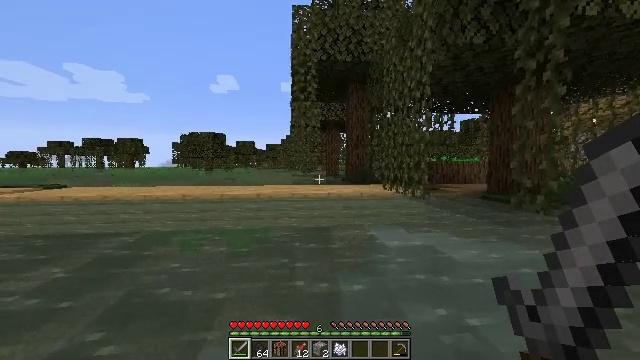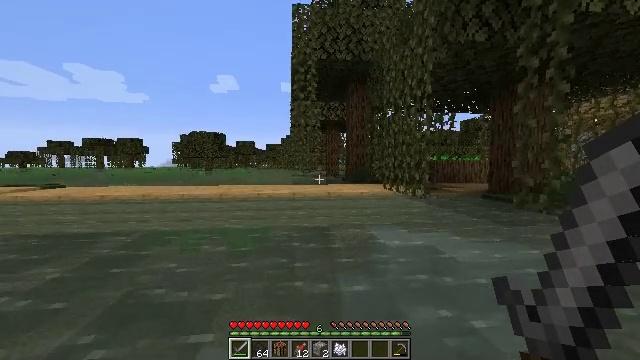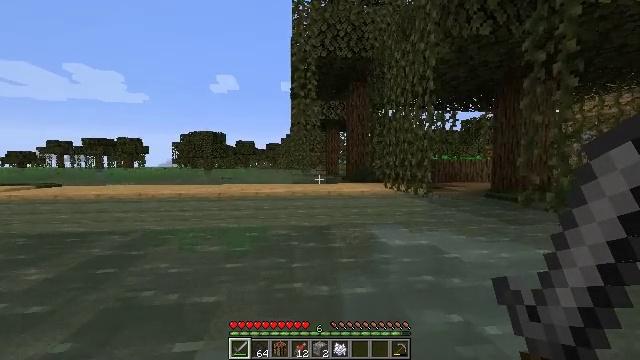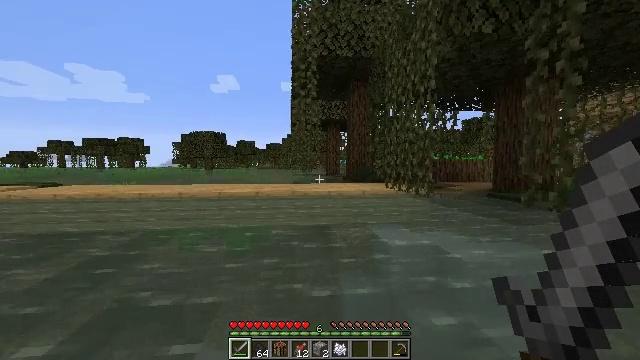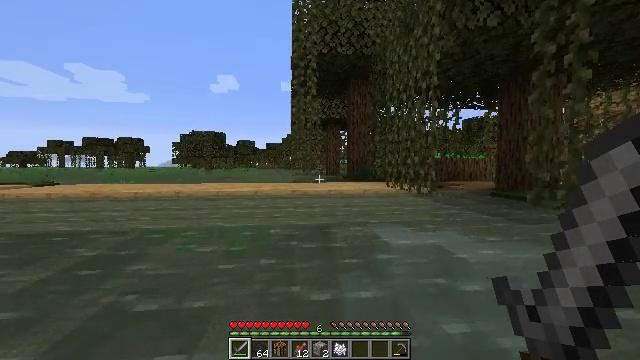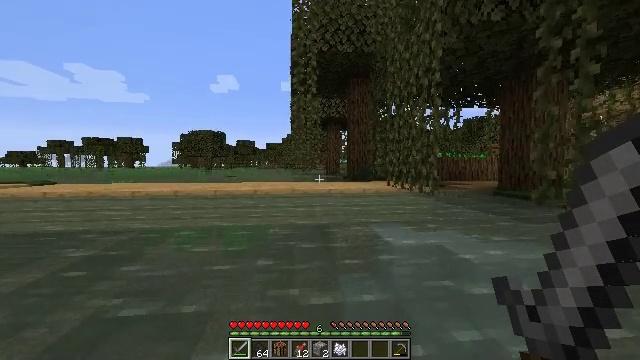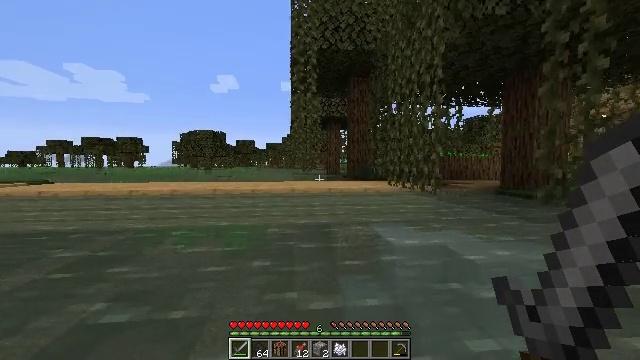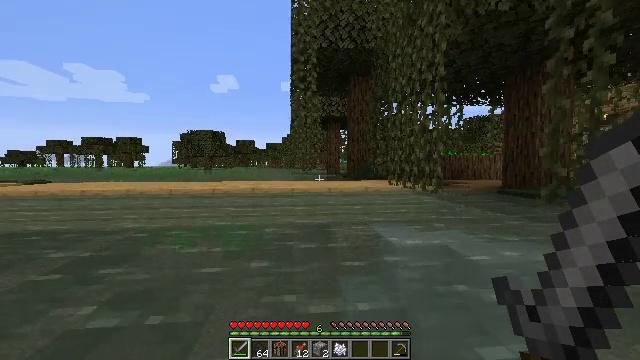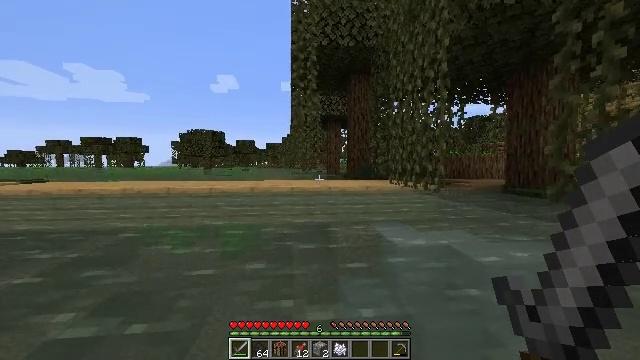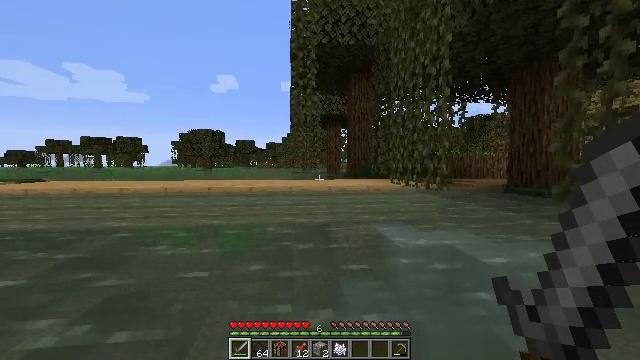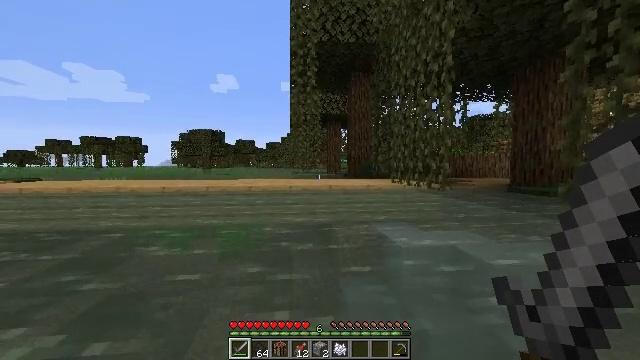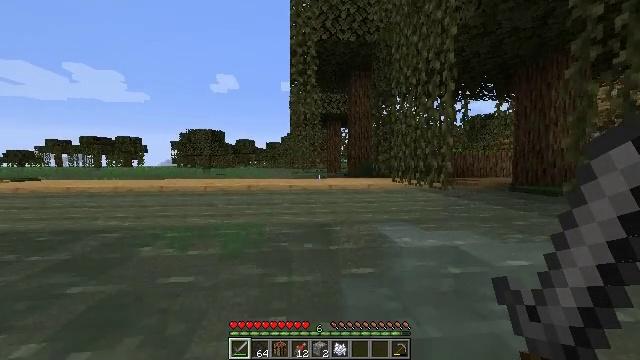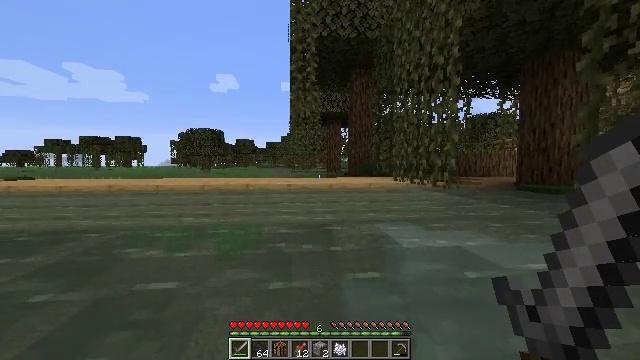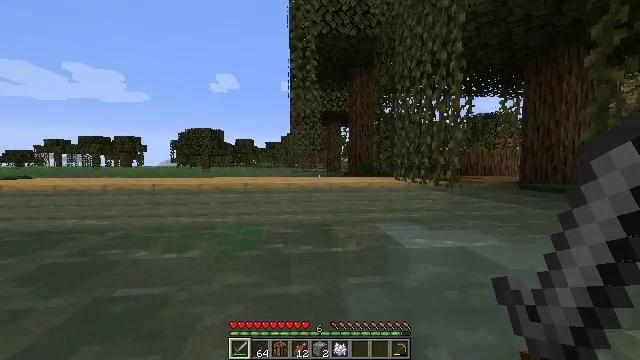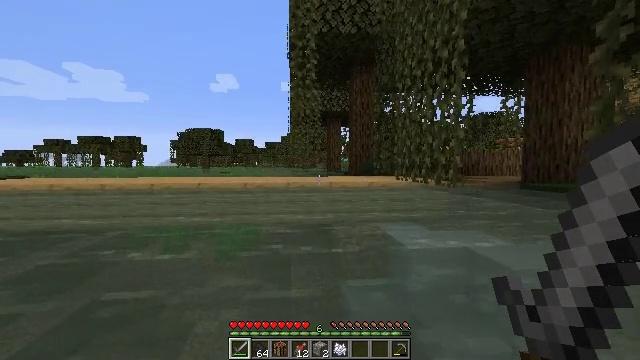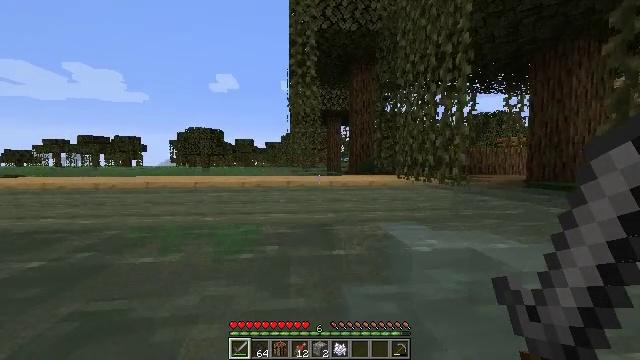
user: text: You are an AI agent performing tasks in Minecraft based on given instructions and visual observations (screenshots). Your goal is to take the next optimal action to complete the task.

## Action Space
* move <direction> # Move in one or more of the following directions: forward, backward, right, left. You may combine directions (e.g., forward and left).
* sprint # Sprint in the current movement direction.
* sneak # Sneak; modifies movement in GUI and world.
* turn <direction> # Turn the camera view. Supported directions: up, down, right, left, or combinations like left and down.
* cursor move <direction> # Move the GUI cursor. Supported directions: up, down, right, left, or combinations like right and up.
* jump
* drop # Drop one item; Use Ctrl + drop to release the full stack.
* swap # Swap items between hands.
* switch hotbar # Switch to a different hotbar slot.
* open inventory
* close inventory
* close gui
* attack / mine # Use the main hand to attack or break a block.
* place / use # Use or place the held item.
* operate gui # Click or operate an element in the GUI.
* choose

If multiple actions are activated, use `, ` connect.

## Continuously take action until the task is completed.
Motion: motion action
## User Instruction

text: Gather the yellow bed by attacking it.
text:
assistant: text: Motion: move forward
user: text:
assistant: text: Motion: move forward
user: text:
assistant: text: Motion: move forward
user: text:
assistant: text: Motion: move forward
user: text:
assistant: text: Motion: move forward
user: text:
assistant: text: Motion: move forward
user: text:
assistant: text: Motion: move forward
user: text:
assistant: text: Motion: move forward
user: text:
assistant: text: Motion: move forward
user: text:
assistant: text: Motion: move forward
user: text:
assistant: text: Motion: move forward
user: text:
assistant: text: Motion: move forward, sprint
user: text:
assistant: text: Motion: move forward, sprint
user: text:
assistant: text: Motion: move forward, sprint
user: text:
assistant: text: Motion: move forward, sprint
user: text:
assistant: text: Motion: move forward, sprint, turn left
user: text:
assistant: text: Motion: move forward, turn left and up
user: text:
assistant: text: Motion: move forward, turn left and up
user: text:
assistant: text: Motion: move forward, turn left and up
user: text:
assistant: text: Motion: move forward, turn left
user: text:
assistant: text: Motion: move forward
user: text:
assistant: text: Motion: move forward
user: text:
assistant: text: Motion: move forward, jump
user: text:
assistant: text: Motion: move forward, turn right, jump
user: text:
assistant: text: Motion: move forward, turn right and down, jump
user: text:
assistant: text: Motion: move forward, turn right and down, jump
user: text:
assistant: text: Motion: move forward, turn right and down, jump
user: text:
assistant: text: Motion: move forward, jump
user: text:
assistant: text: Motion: move forward and move right, jump
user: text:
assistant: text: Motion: move forward and move right, jump